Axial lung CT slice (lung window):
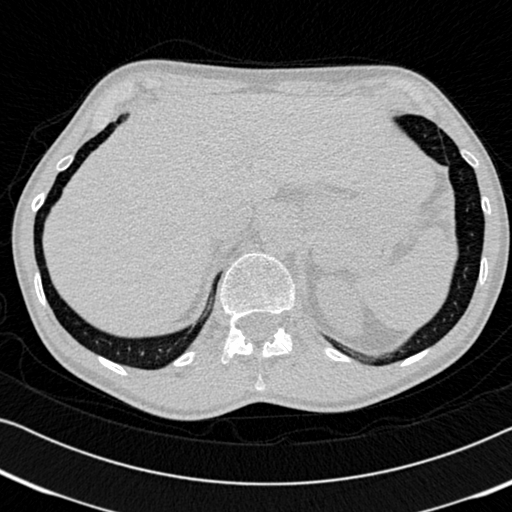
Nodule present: no